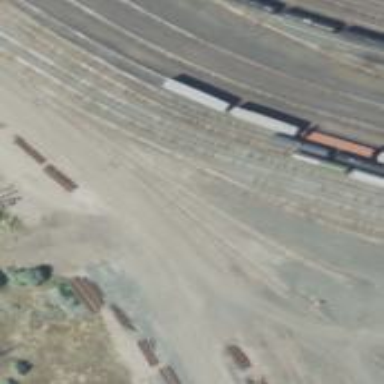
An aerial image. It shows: Railway siding for service.